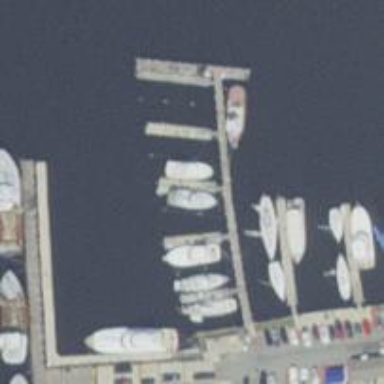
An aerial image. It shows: Man-made pier.